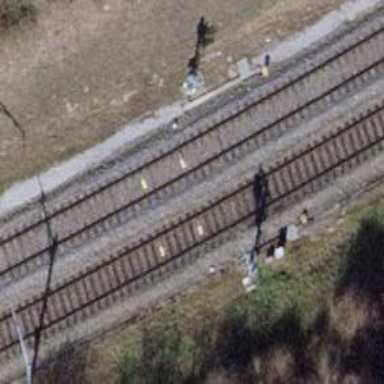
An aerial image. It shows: Railway signal.